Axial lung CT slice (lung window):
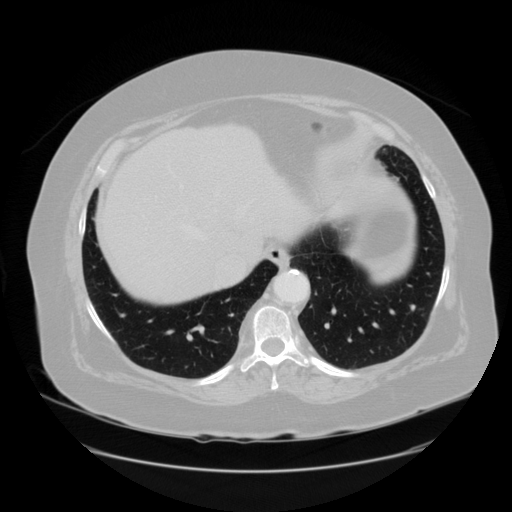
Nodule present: no